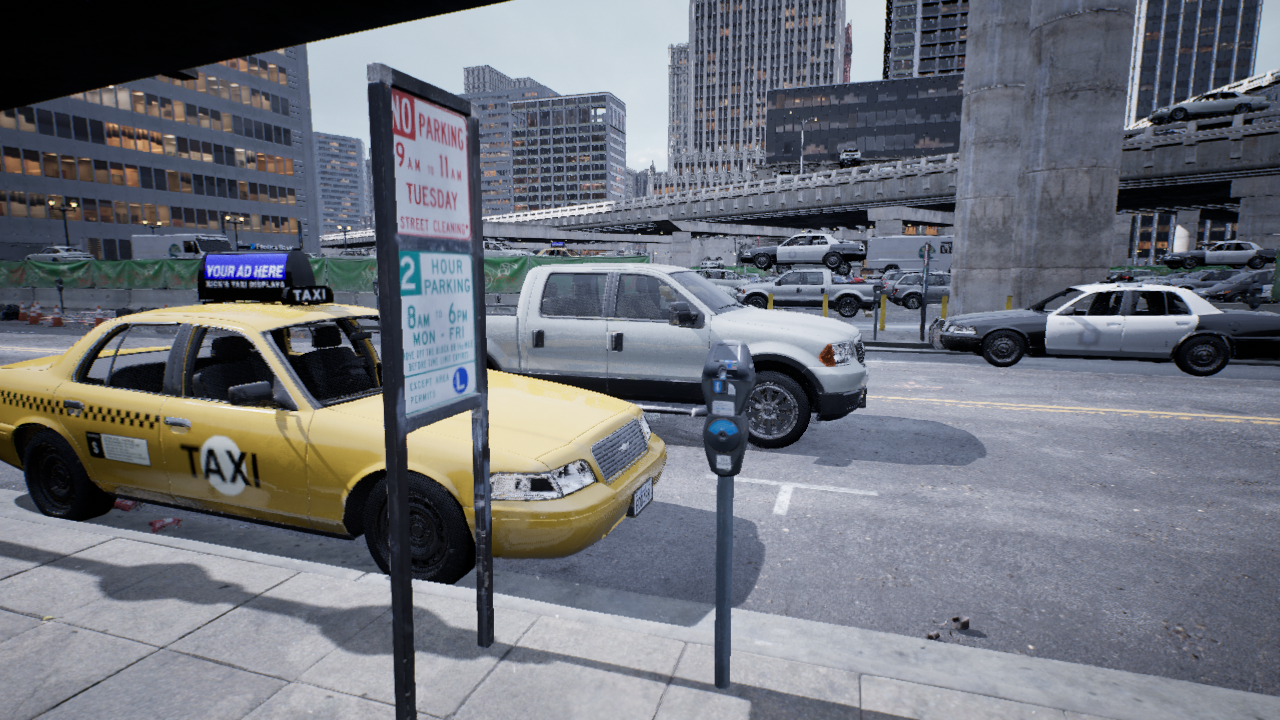
Venue: downtown
Lighting: overcast
Vehicle rig: pickup